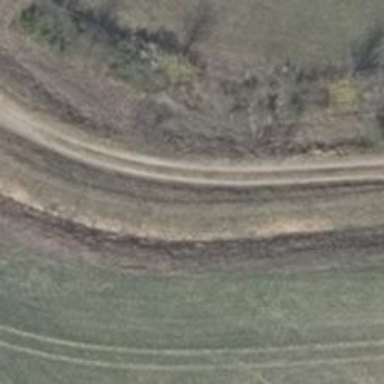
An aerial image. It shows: Grass track with grade4 quality surface.